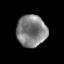
Tissue: prostate
Cell type: T cells
Senescence score: 0.3338
Nuclear area (px): 935
Mean DAPI intensity: 128.061